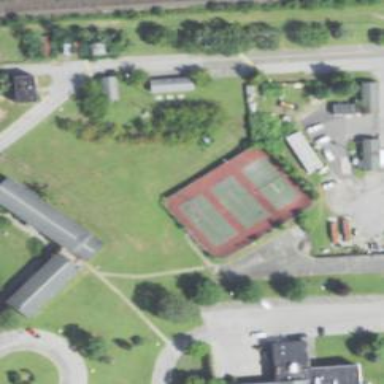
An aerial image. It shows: Tennis court in leisure pitch.